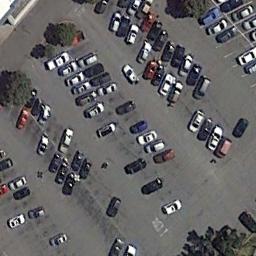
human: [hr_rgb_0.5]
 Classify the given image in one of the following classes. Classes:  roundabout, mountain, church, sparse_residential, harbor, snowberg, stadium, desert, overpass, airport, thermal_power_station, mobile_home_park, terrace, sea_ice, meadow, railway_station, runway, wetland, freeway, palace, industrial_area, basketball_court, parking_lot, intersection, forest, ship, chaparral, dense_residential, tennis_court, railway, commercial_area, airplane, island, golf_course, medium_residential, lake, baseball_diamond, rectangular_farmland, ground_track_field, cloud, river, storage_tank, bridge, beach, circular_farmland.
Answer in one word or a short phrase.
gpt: parking_lot